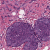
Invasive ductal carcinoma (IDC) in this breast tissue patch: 1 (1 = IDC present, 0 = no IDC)